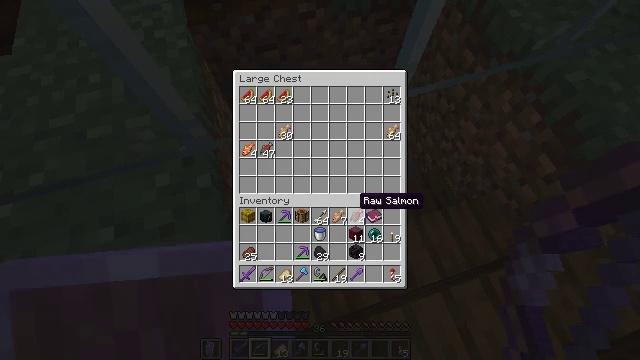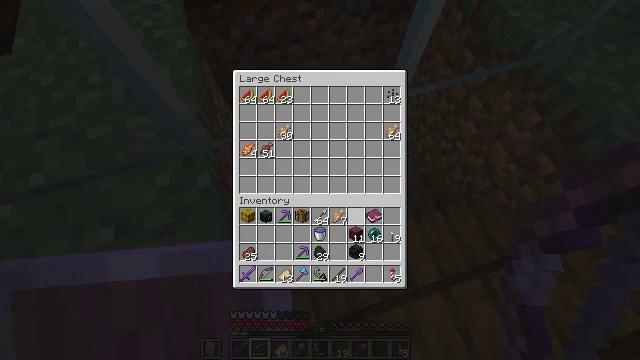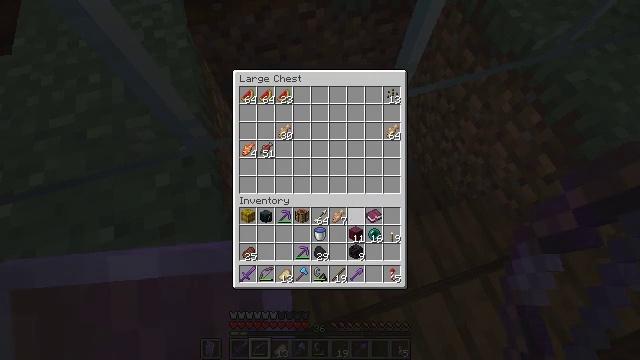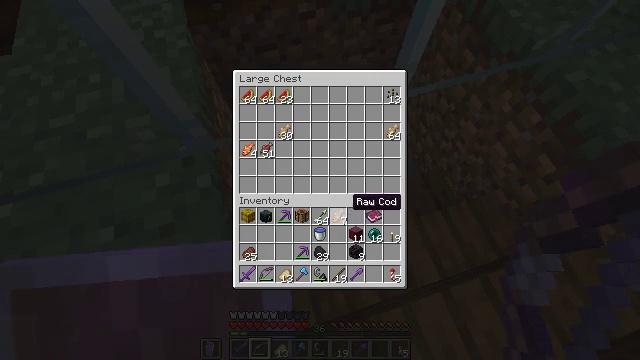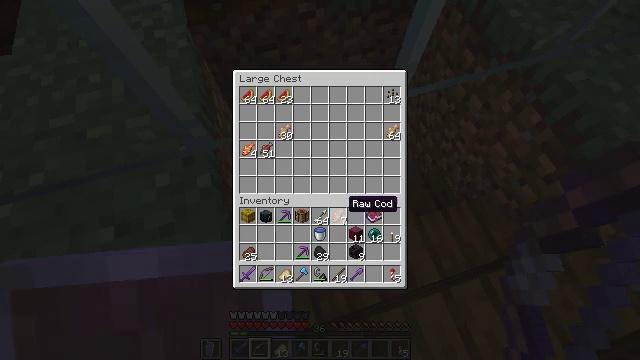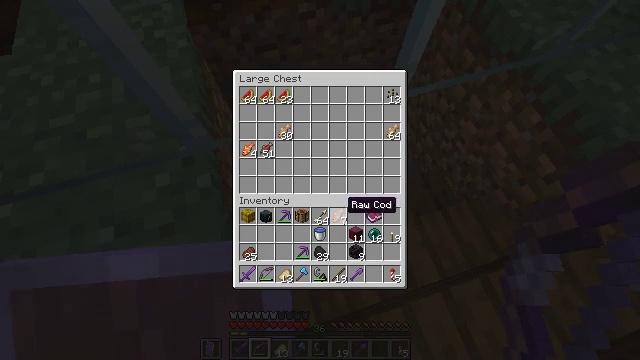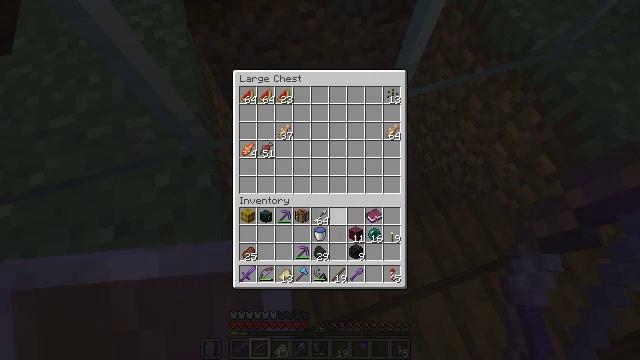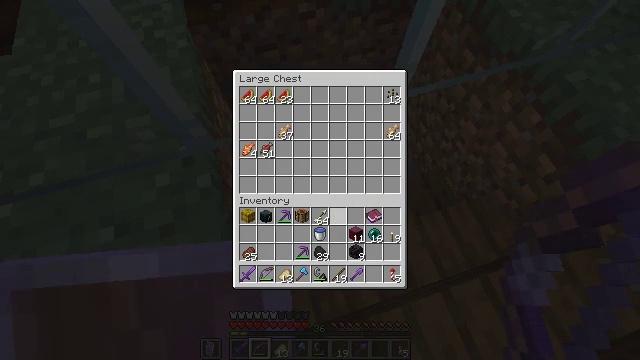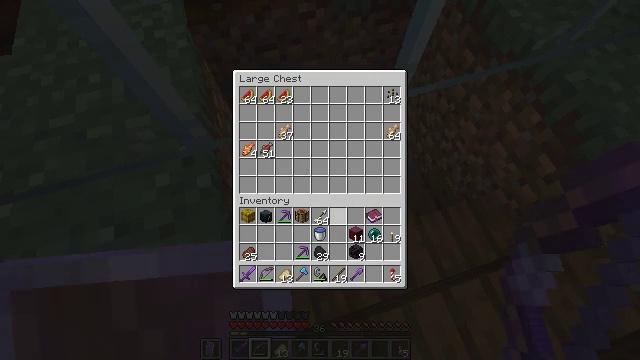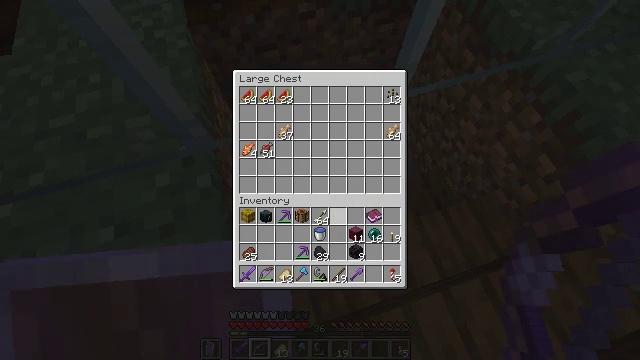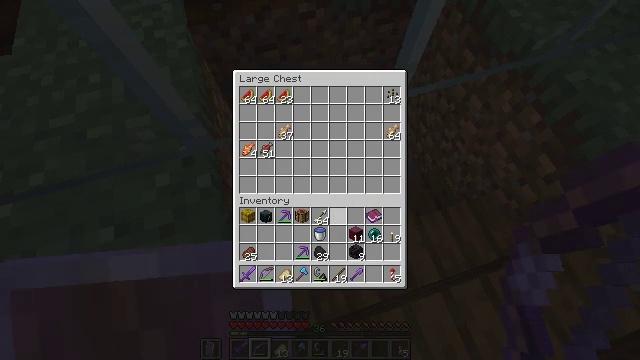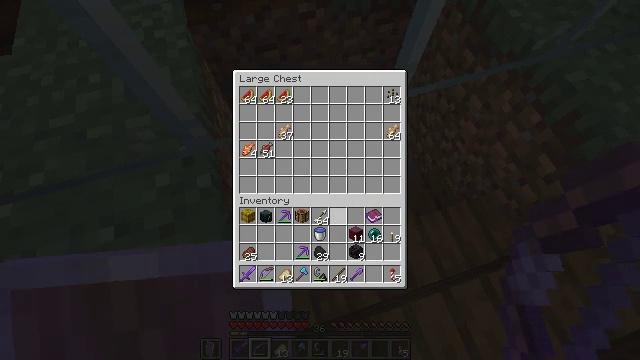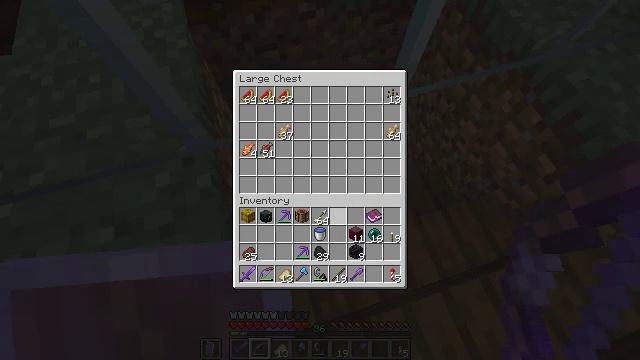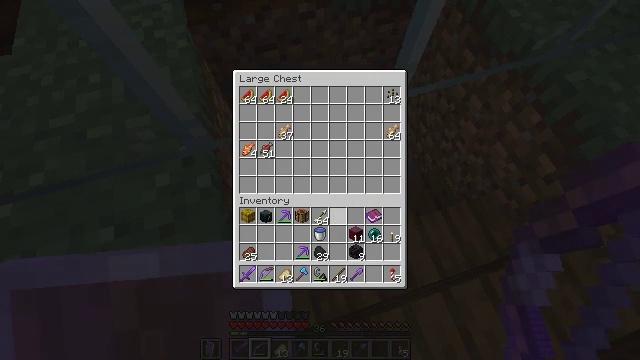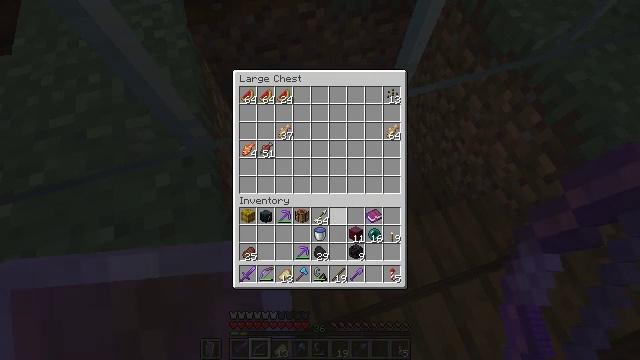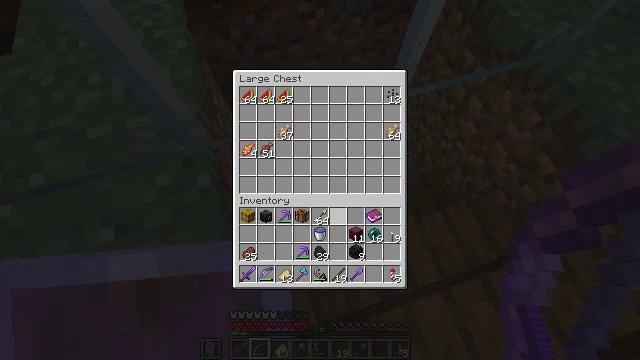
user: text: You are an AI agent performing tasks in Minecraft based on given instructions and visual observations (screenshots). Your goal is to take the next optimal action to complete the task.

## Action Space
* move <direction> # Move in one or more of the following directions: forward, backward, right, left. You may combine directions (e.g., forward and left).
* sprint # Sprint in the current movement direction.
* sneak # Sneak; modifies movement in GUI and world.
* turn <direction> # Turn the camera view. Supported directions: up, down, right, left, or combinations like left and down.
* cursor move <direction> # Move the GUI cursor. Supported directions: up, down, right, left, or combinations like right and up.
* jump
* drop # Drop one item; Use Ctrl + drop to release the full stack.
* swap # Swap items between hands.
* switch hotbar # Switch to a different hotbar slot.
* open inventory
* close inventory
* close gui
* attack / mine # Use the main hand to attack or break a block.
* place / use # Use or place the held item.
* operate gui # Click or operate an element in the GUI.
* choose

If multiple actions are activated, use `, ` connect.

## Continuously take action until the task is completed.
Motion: motion action
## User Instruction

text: Gather items from the yellow shulker box.
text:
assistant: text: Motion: sneak, attack / mine
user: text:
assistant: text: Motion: sneak, attack / mine
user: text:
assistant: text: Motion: sneak, turn left, attack / mine
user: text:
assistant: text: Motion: sneak
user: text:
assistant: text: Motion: sneak
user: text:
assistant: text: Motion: sneak, attack / mine
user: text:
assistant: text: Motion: sneak, attack / mine
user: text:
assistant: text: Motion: sneak, attack / mine
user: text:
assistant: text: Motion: sneak
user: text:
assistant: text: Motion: no_op
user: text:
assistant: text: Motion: no_op
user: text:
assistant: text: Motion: no_op
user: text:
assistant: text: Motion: no_op
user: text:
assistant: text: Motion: no_op
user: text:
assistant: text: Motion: no_op
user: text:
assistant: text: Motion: no_op
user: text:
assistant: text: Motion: no_op
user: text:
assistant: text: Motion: no_op
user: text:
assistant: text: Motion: no_op
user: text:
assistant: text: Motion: no_op
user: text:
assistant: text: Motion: no_op
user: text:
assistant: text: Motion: no_op
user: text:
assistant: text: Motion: no_op
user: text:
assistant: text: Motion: no_op
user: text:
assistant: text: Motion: no_op
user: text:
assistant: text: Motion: no_op
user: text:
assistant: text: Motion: no_op
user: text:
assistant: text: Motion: no_op
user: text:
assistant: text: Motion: no_op
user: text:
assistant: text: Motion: no_op